Question: I'm using the cool CSS here:
<URL>
I'm creating a simple triangle for something I'll be perfecting with some jQuery. Problem is, I need the triangle to have borders for two of its sides. Seeing as the triangle is made out of borders, this is giving me a headache.
Take a look at this picture here:

I need sides A and B to have a border so they don't mix with the other orange.
Here is a peak at the css for the triangle itself:
'''
.arrow-down {
position:relative;
top:30px;
margin-left:auto;
margin-right:auto;
padding-top:30px;
width:0;
height:0;
border-left:20px solid transparent;
border-right:20px solid transparent;
border-top:20px solid #FF6A00;
}
'''
So, I'm open to alternate solutions (uncommon right?). I would prefer a solution with my current setup just because I've already put a lot of work into it. Either way though, I need this to have a border (I guess you could call me 'desperate').
Cheers and thanks a plenty for any help!
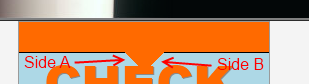
Answer: This is more of conceptual idea, than a hard answer (I'm really not as good as you with CSS). But I've seen people do drop shadows by just placing an identical item in the same position as the top item, but offset by one or more pixels, and with a smaller z-index.
Perhaps you could do something like that in this case: make a second triangle, color it black, and position it one pixel lower (top:31px) than your main, red triangle. I think since it would be underneath the red triangle, it would also hide the top border, which is part of your requirements.